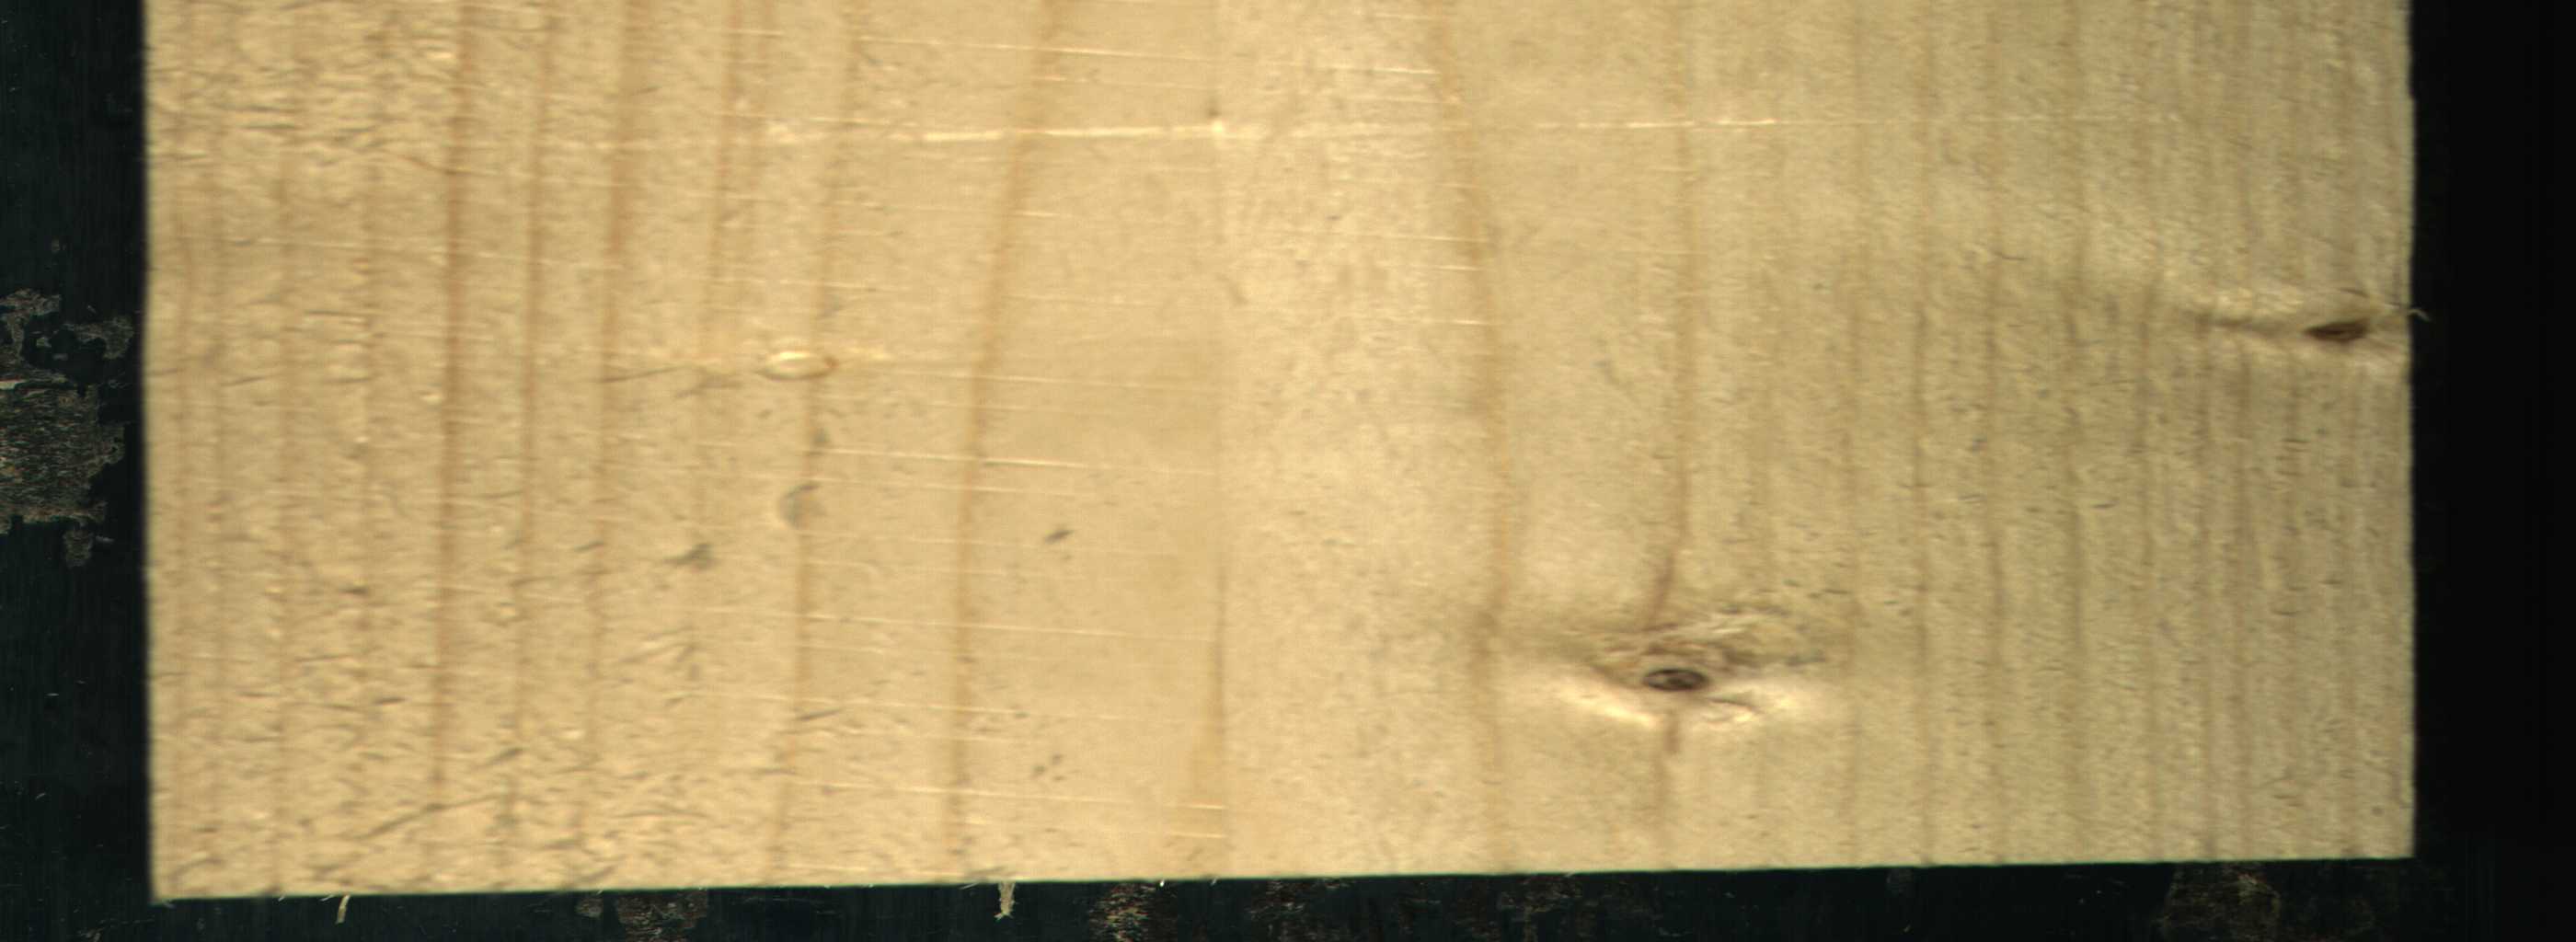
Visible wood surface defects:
Live_Knot
Live_Knot